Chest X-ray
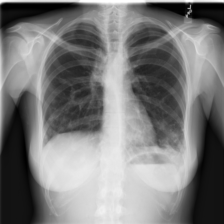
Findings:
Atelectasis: negative
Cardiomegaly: negative
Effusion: negative
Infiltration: positive
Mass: negative
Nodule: positive
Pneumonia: negative
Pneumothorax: negative
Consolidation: positive
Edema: negative
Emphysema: negative
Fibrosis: positive
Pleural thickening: negative
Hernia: negative